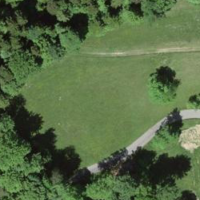
EUNIS habitat code: 44
Species observed at this site:
Boloria dia